Question:
I have a labelmap matrix describing an image. As shown in the image, it is visualized in Matlab by
'''
imshow(im,[])
'''
How can I extract polygon boundaries describing each label region? For all labels, I would have a set of polygon boundaries. What is the most efficient way of extract all these polygon boundaries?
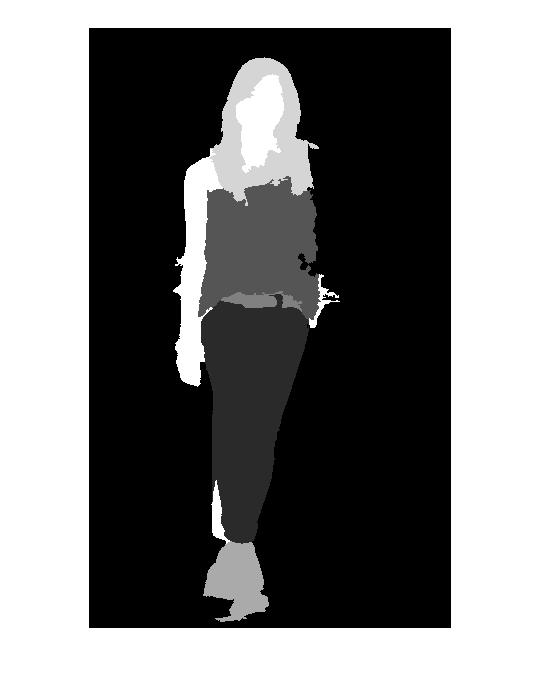
Answer: You can do it simply with 'imcontour' or 'bwboundaries'. Here is an exemple:
'''
% Get the values in your image
val = unique(im);
% Pre-allocate output
C = cell(numel(val),1);
% Here we go
for i = 1:numel(val)
C{i} = bwboundaries(im==val(i));
end
'''
The output 'C' will be a cell of cells, containing the contours.
> NB: your original image looks like a raw conversion to a few levels of
gray. To reduce noise at the boundaries, you may want to consider
applying a median filter with 'imfilter' and 'filter'.